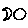
Label: moon